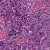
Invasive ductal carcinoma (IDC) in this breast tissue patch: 1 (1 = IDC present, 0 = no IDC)